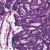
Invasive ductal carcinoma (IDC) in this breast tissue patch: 0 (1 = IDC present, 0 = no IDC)